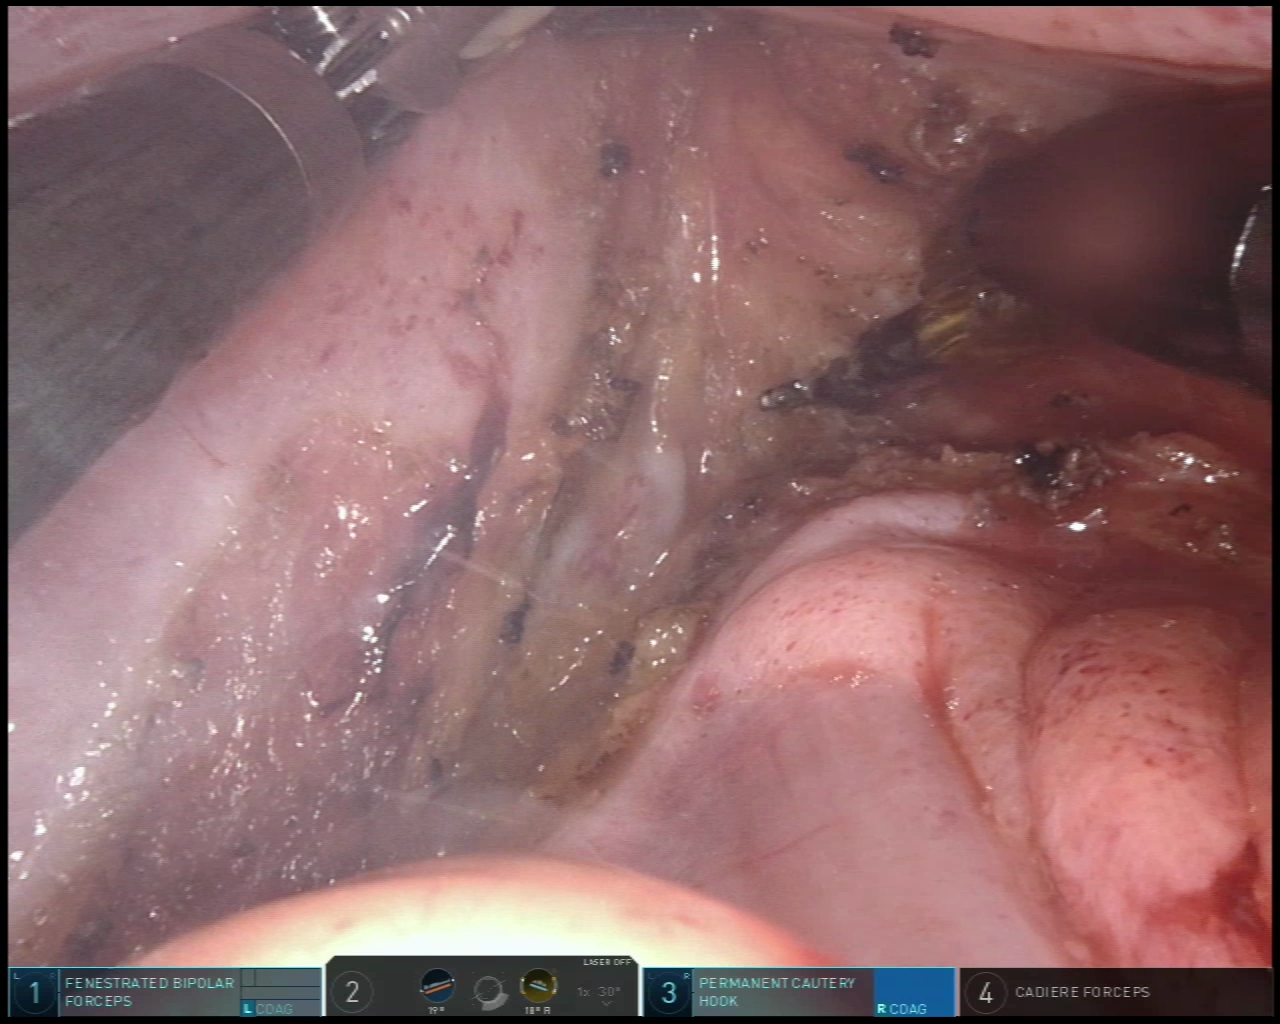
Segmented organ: vesicular_glands
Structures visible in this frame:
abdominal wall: no
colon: no
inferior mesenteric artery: no
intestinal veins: no
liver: no
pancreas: no
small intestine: no
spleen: no
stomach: no
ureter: no
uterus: no
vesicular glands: yes